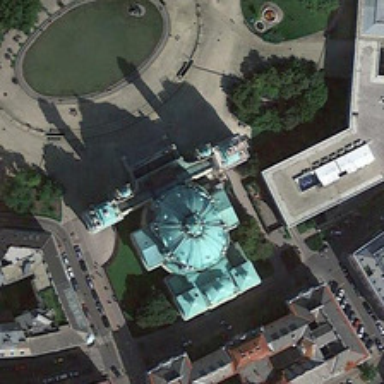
A pond and several green trees are near a church .